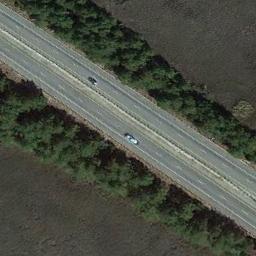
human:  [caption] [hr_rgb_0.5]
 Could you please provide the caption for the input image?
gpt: There are large lawns and green trees around the freeway, And there are two cars on the freeway .

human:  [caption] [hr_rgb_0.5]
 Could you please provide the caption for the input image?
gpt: A straight freeway goes through the lawn has many trees on either side of the freeway .

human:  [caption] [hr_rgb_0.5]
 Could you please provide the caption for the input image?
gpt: There are no cars on the motorway .

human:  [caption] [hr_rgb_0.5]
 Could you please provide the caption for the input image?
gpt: The freeway goes through the grass with some trees .

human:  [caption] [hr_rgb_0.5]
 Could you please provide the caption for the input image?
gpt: There are many green trees along the freeway .